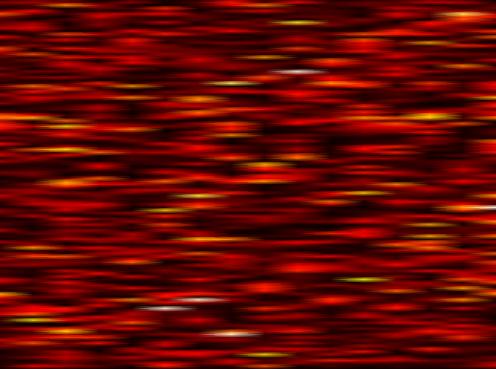
Label: UFMC